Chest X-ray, AP view. Patient: 62 years old, sex F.
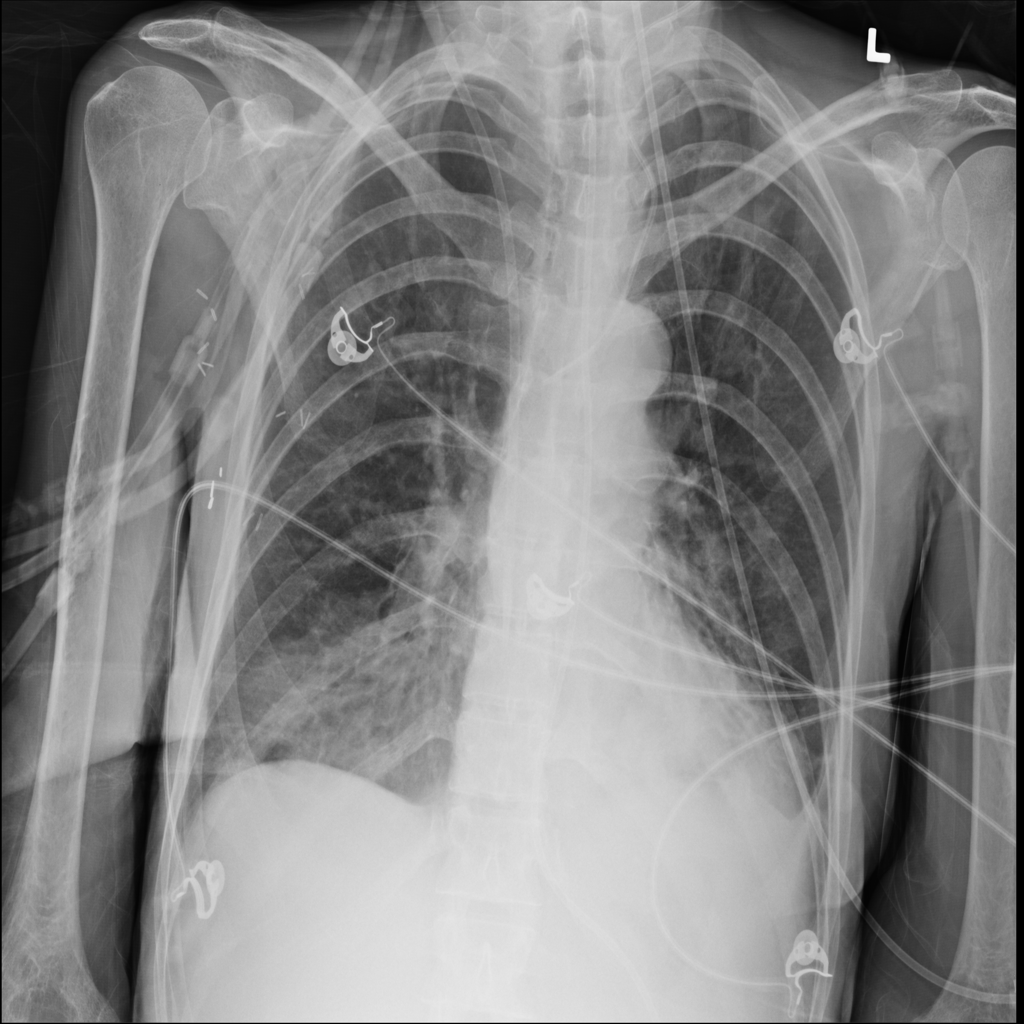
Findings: Consolidation, Effusion